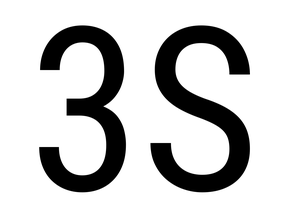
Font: Roboto_Condensed_Regular